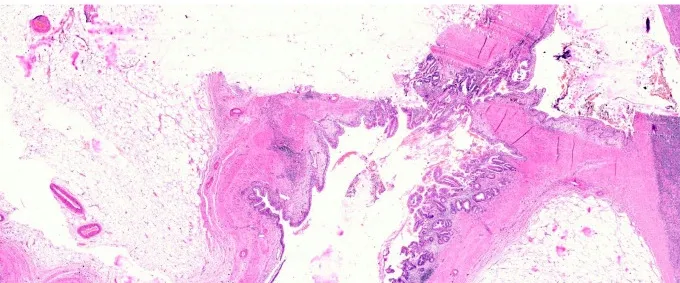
Mucinous adenocarcinoma involving the renal pelvis (H&E, 200x).
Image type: pathology (h&e)